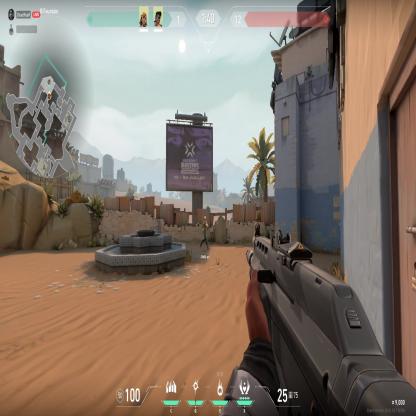
Label: teammate